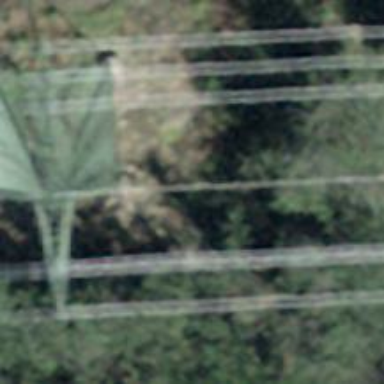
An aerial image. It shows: Power tower.